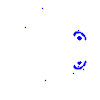
Particle: proton